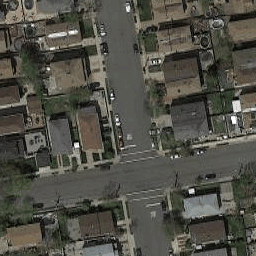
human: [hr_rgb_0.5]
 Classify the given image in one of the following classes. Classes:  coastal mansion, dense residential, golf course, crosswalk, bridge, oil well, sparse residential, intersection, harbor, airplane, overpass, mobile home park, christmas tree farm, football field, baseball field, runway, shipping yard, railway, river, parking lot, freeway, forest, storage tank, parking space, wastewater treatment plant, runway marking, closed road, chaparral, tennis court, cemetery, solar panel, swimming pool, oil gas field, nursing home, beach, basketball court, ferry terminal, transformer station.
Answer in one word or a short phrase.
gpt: intersection